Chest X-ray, PA view. Patient: 58 years old, sex F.
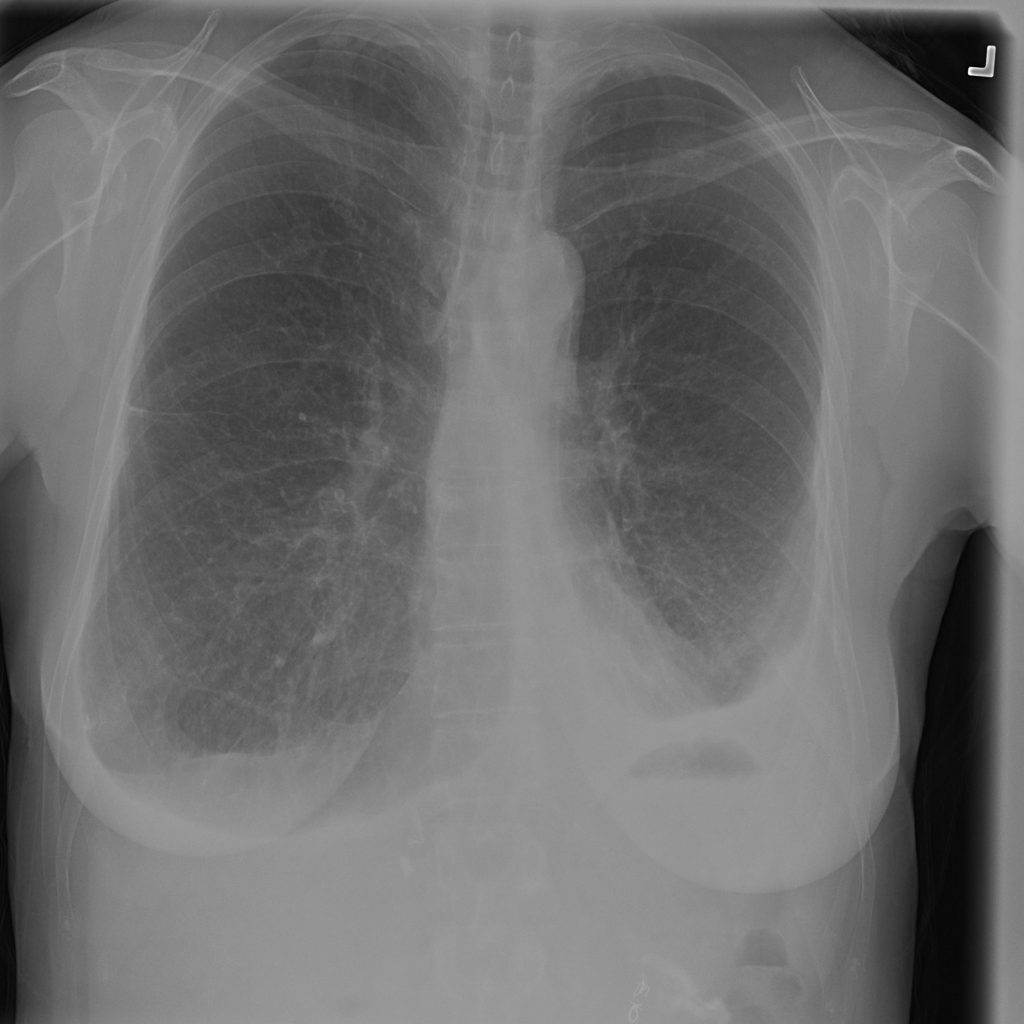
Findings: No Finding